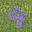
Label: 9